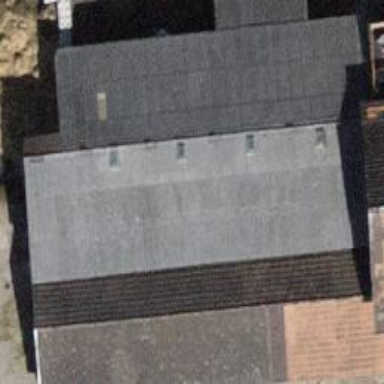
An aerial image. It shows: Building with tile roof.